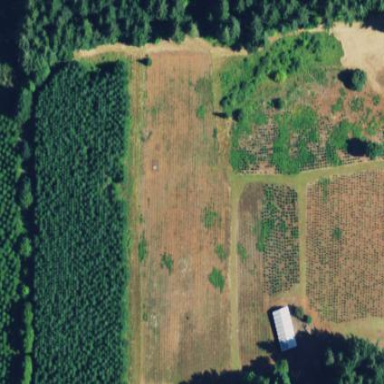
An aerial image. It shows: Plant nursery specializing in Christmas trees.